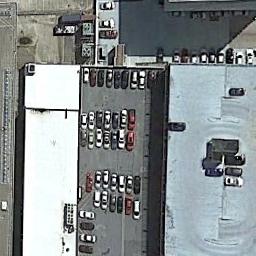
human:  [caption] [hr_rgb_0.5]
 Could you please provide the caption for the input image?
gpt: The parking lot with some neatly arranged cars of different colors is surrounded by several buildings .

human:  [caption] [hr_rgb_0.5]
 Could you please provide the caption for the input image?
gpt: The parking lot is next to some buildings .

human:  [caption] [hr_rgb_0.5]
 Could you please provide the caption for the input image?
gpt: Seven rows of cars were parked in the parking lot .

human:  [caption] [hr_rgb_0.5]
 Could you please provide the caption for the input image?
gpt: Several buildings are next to the parking lot .

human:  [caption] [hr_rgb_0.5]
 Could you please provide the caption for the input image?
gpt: There are some buildings around the parking lot .